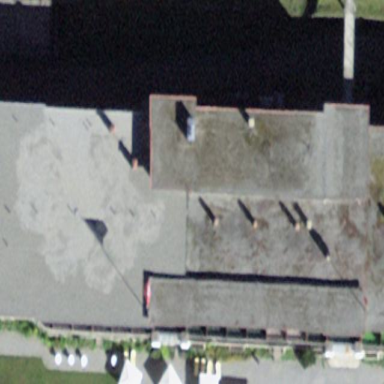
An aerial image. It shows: Building with flat roof made of gravel.